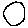
Label: circle